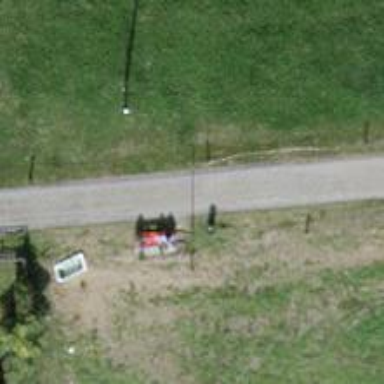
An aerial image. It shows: Red bench.